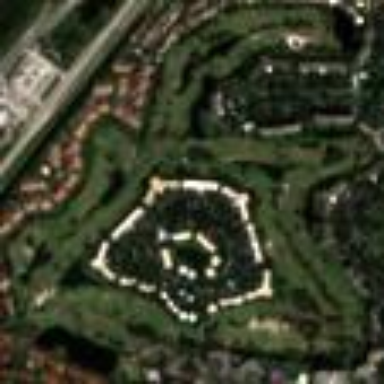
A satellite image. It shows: Golf course surrounded by greenery.